Question: test.txt cannot be made. I want to make a folder&text file when I write a directory in html's form like:
.
The code:
'''
os.makedirs(directory, exist_ok=True)
f = open(directory, 'w')
f.write("testtesttesttest")
f.close()
'''
I want to make 0422 folder in /Users/xxx/Downloads,and test.txt in 0422 folder.
But when I run the file and I put directory in the form, 0422 folder was made and test.txt "folder" was made in 0422 folder.
I want to make test.txt (text file) in the folders. What is the problem in the code? Directory's variable can be gotten /Users/xxx/Downloads/0422/test.txt ,so it is ok.
How should I fix this?
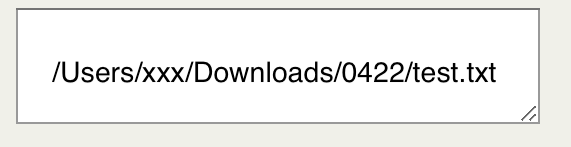
Answer: You need to first create the directories, then create the file:
'''
import os
directory = '/Users/xxx/Downloads/free.txt'
os.makedirs(os.path.dirname(directory), exist_ok=True)
with open(directory, 'w') as f:
f.write('blah blah')
'''